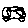
Label: car